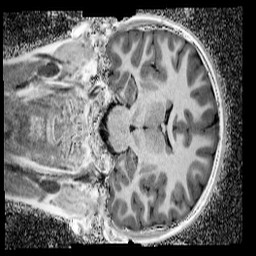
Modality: UNIT1_denoised
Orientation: coronal
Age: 11
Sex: male
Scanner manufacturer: siemens
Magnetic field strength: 3 T
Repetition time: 4 s
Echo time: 0.00299 s